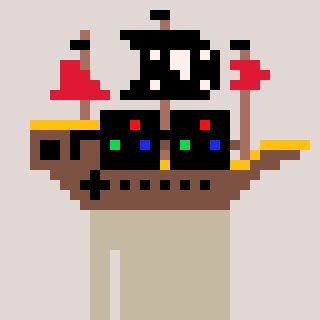
a pixel art character with square black sunglasses, a pirateship-shaped head and a peachy-colored body on a warm background